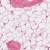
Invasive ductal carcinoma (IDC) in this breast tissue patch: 0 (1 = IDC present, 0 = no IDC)